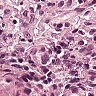
Metastatic tissue present: no